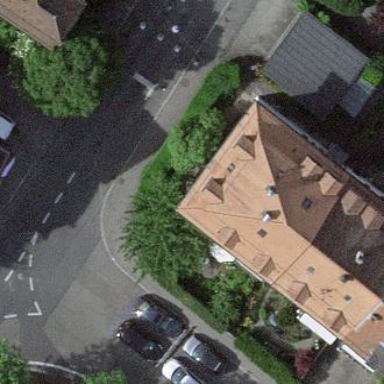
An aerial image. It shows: Hipped roof on residential building.